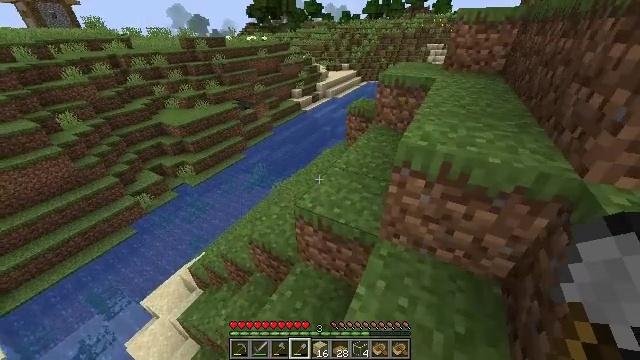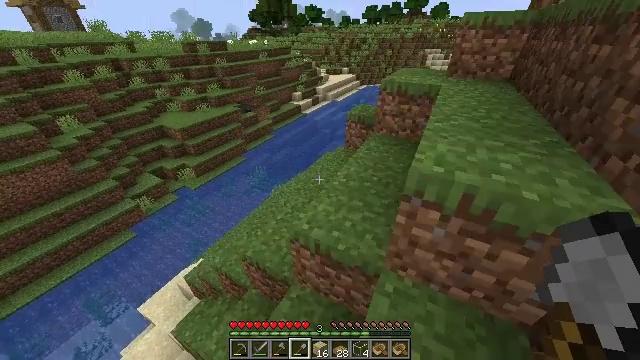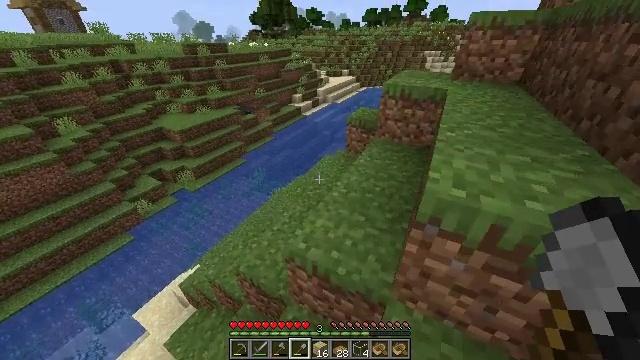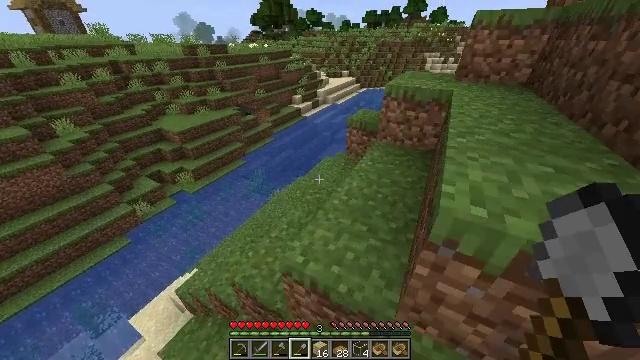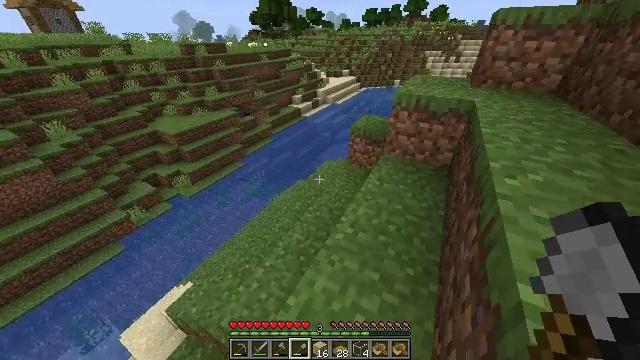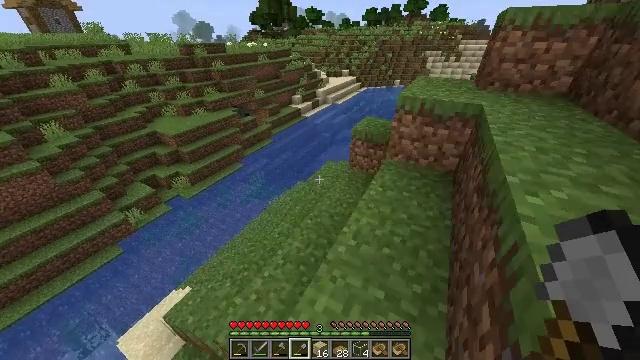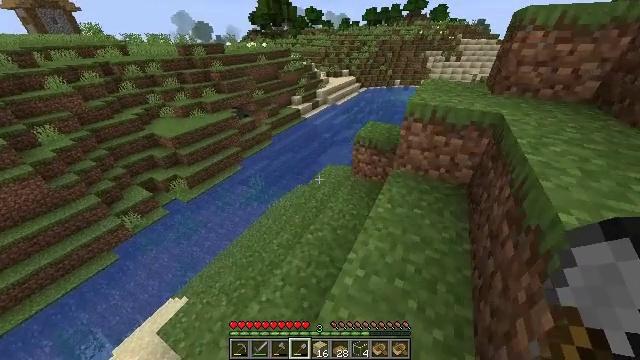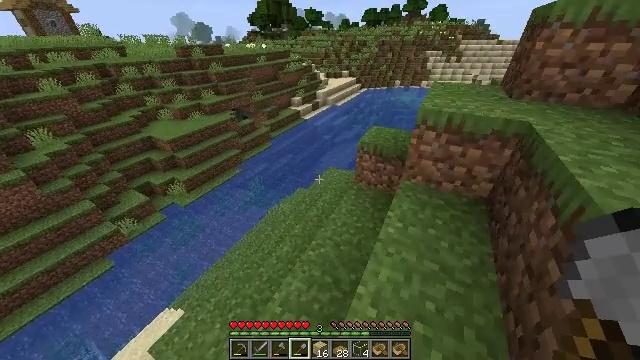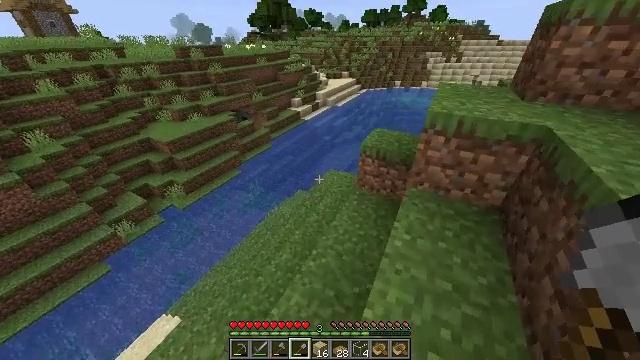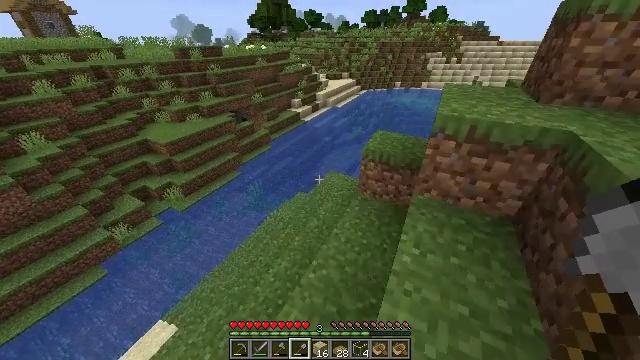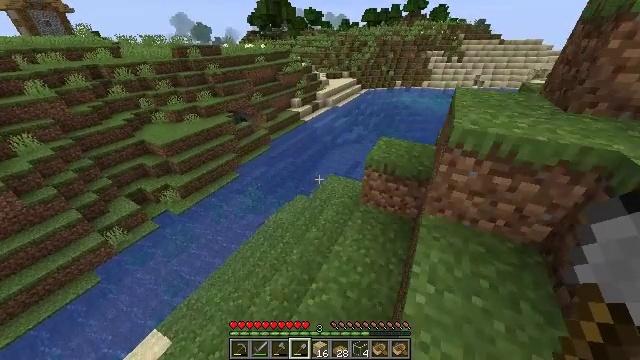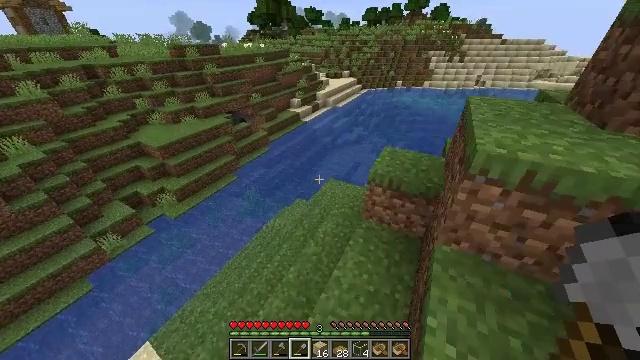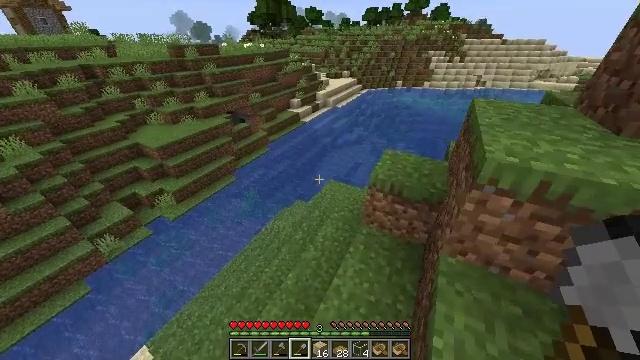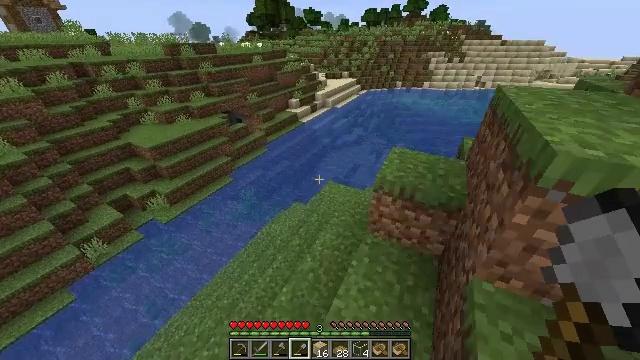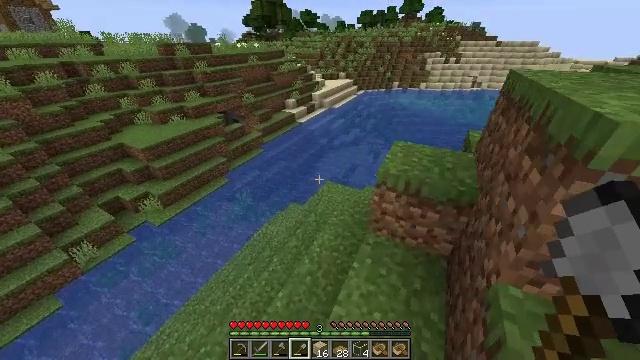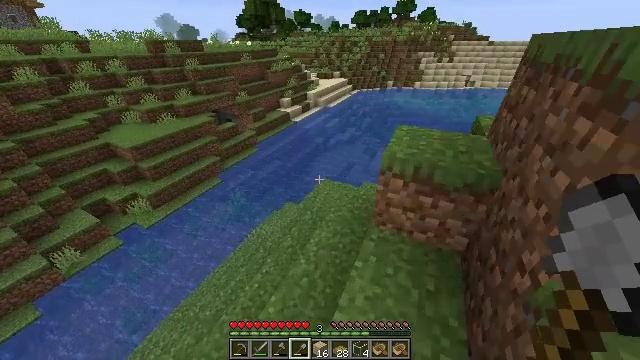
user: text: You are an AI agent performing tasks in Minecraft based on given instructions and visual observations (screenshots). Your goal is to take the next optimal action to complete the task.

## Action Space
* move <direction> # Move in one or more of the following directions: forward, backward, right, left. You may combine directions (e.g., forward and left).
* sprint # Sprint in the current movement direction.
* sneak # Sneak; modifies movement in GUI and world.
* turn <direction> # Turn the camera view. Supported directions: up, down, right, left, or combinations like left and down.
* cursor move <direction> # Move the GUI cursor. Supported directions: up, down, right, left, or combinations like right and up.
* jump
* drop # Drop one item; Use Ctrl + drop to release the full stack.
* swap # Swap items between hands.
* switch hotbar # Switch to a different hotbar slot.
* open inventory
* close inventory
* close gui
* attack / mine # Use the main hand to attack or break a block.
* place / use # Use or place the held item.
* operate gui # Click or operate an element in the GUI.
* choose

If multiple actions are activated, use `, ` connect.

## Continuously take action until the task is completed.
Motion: motion action
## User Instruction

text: Break the existing planks.
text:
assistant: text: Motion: move forward, sprint
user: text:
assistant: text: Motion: move forward, sprint
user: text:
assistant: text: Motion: move forward, sprint
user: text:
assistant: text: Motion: move forward, sprint
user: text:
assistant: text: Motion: move forward, sprint
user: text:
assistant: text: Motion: move forward, sprint
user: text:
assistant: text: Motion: move forward, sprint
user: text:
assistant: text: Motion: move forward, sprint
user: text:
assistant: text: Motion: move forward, sprint
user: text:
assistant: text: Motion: move forward, sprint
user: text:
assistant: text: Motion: move forward, sprint
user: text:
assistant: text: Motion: move forward, sprint
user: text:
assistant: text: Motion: move forward, sprint
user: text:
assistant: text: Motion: move forward, sprint
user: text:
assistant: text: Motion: move forward, sprint, turn right
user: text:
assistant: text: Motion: move forward, sprint
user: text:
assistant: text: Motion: move forward, sprint
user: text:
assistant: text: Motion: move forward, sprint, turn right
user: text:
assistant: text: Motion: move forward, sprint, turn right
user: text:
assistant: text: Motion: move forward, sprint, turn right
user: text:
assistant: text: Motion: move forward, sprint, turn right
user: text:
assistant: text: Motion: move forward, sprint, turn right and up
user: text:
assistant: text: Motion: move forward, sprint
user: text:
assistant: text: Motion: move forward, sprint
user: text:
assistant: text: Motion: move forward, sprint
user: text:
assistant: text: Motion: move forward, sprint
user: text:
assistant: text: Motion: move forward, sprint
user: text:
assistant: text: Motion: move forward, sprint, turn right
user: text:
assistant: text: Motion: move forward, sprint, turn right
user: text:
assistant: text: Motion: move forward, sprint, turn right and up